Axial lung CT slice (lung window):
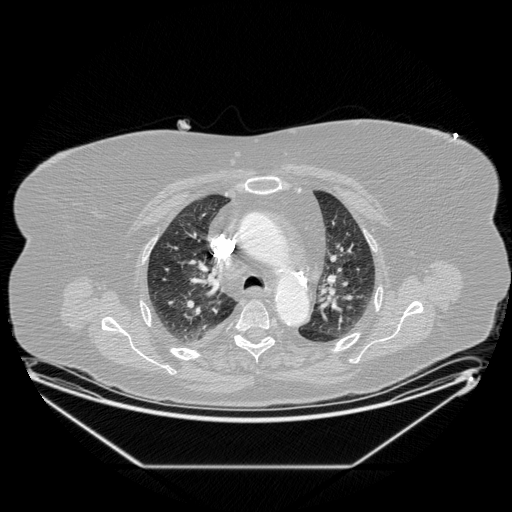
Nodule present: no